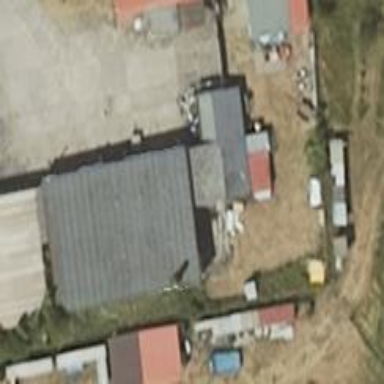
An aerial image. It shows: Car repair shop.